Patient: sex M, age 69
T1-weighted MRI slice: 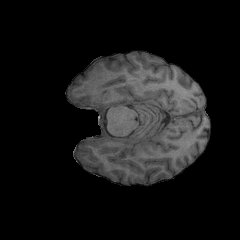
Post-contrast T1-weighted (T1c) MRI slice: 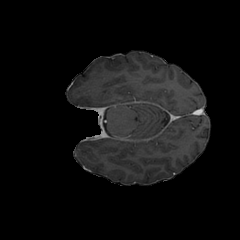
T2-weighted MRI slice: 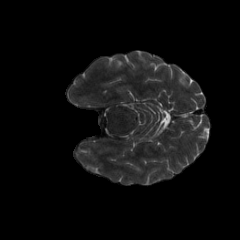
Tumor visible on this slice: no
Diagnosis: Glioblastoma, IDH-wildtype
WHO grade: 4